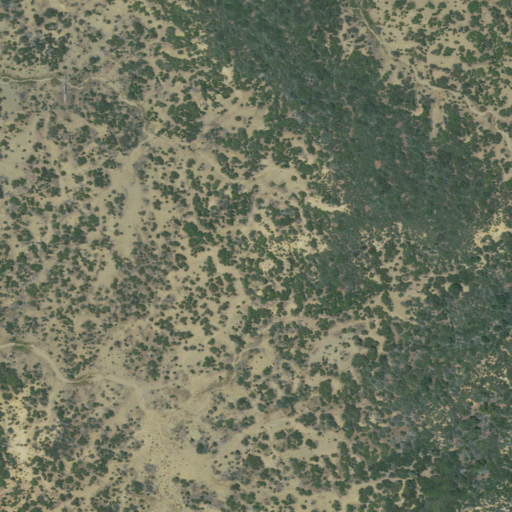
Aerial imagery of depression(s) in California named Mission Pine Basin containing shrub, open development, and evergreen forest